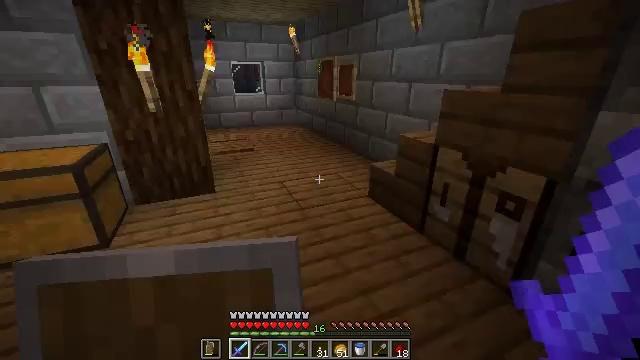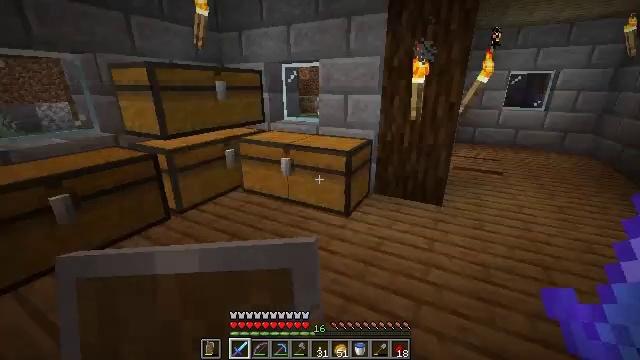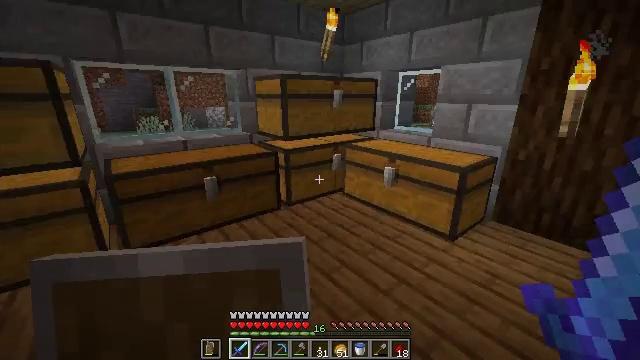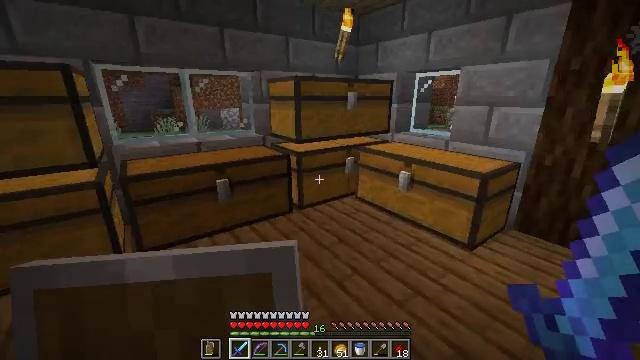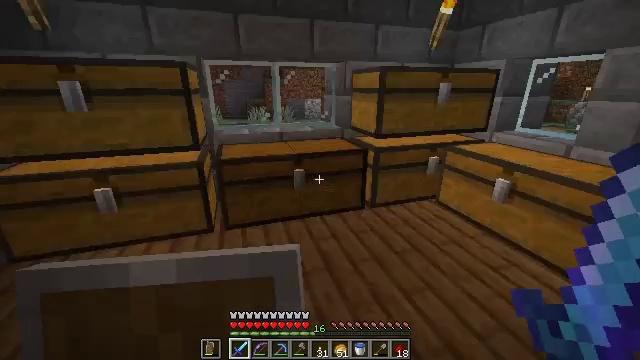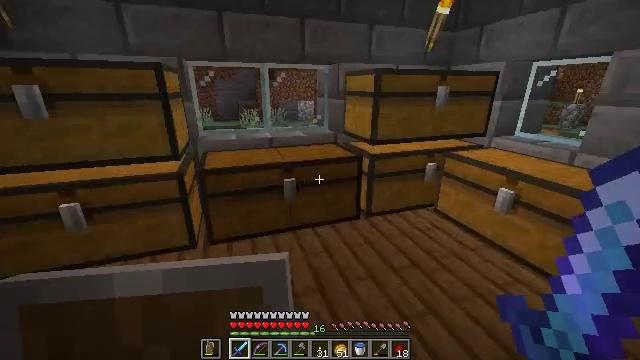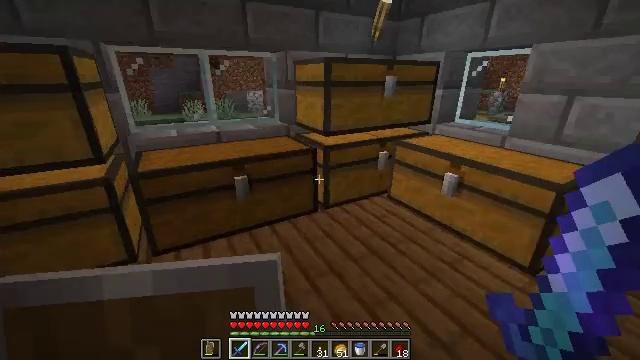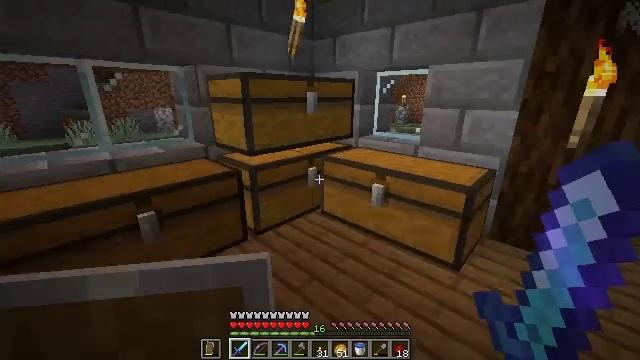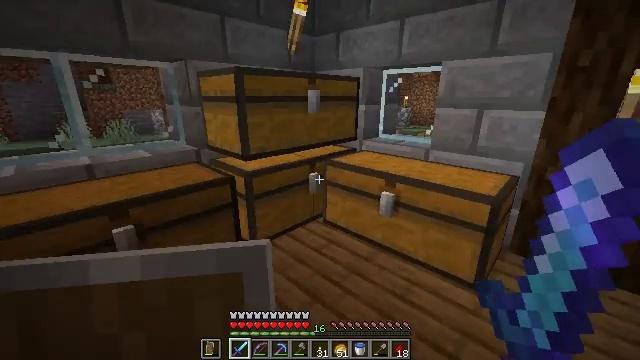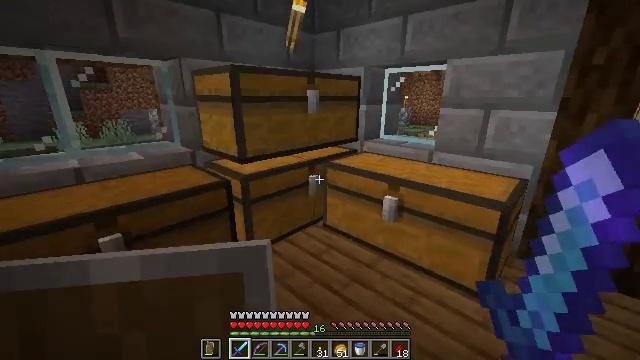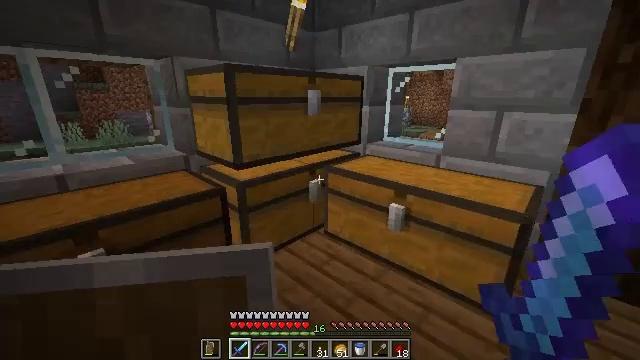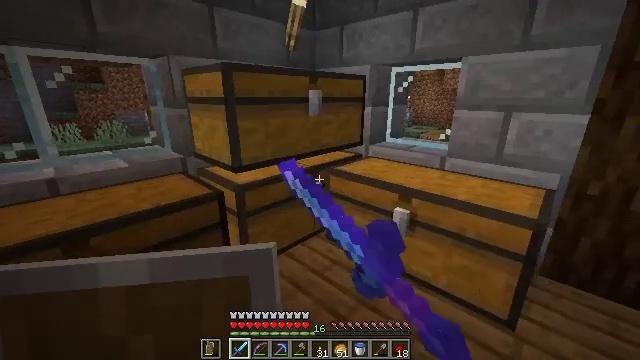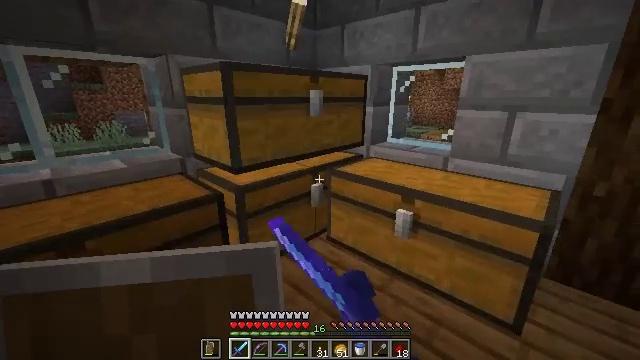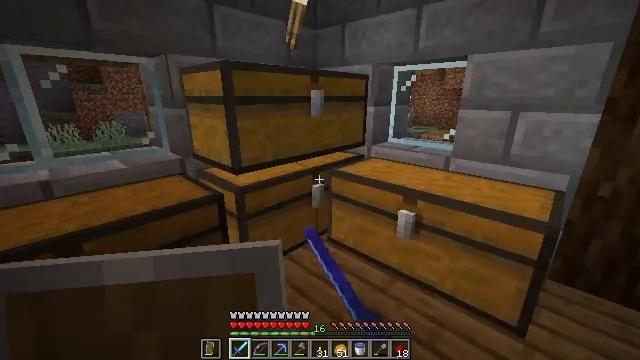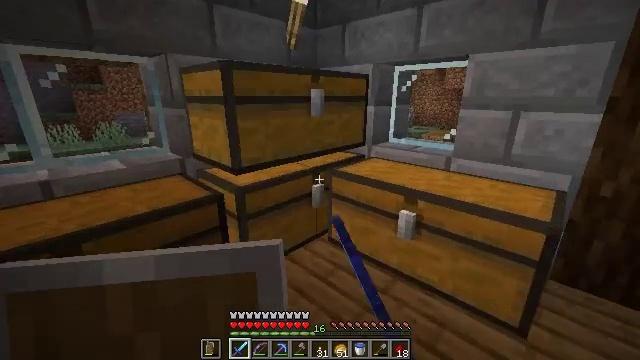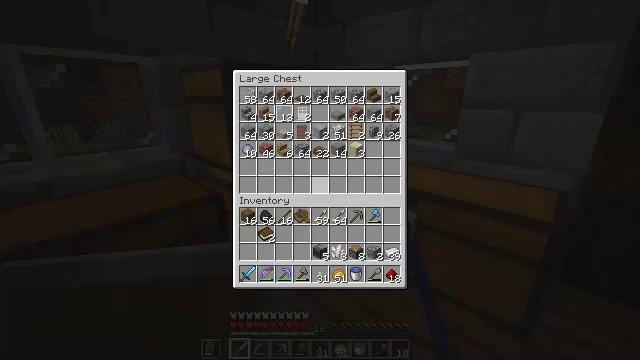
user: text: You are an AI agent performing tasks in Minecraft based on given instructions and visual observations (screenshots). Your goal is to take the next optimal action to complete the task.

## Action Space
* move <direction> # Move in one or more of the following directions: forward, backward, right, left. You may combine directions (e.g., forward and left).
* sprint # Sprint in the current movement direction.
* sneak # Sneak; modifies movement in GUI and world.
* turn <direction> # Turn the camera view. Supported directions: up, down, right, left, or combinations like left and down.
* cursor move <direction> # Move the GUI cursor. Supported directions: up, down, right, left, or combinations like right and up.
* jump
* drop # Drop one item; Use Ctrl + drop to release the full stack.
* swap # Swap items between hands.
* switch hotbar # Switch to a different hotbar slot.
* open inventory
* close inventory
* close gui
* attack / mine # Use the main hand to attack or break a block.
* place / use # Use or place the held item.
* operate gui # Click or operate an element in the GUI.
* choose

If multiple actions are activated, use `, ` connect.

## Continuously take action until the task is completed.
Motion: motion action
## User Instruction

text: Form an observer with the crafting table.
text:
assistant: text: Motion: turn left and up
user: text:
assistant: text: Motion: turn left and up
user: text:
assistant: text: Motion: move forward, turn left
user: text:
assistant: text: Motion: move forward, turn left and down
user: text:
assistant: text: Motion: move forward, turn right
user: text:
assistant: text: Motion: move forward, turn right and down
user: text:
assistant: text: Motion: move forward, turn right and up
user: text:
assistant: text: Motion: move forward
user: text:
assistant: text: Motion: move forward
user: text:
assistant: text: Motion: use / place
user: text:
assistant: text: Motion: use / place
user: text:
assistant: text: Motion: no_op
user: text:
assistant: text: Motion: no_op
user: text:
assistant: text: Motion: no_op
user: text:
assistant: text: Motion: no_op
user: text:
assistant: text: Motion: no_op
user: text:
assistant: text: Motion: no_op
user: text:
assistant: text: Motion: no_op
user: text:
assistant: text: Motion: no_op
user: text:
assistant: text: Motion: no_op
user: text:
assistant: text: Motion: no_op
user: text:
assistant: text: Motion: no_op
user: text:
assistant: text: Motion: no_op
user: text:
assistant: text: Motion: turn down, use / place
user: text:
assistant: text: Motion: use / place
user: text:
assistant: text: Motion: no_op
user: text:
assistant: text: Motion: no_op
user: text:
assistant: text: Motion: no_op
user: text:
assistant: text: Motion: no_op
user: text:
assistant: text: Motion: no_op